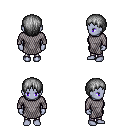
a pixel art fantasy rpg character, female body template, dark elf, purple skin, chain mail, metal pants, gray plain hairstyle, four views (front, back, left, right), 2x2 character sprite sheet, small pixel art, hard edges, no anti-aliasing